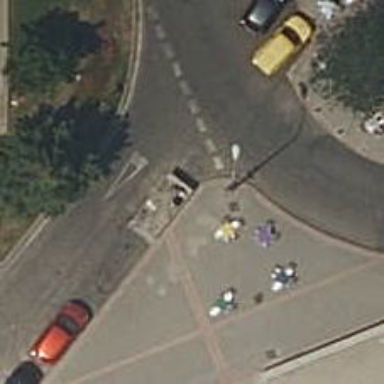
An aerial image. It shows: Tertiary road leading to roundabout.